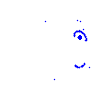
Particle: kaon